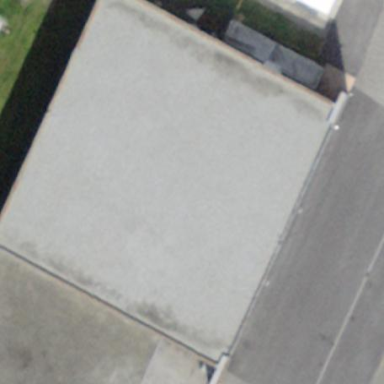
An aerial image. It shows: Grey hangar building at the airport with flat roof.